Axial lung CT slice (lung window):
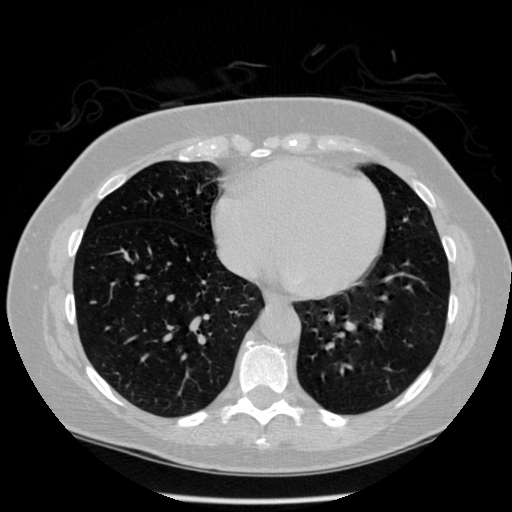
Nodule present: no